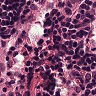
Metastatic tissue present: no